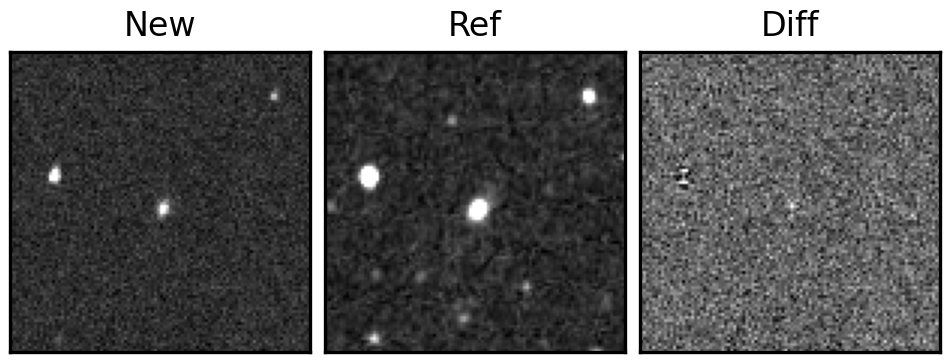
Label: real